Interaction volume radius: 10 \u00c5
Interaction volume height: 30 \u00c5
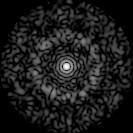
Disorder parameter: 0.8262